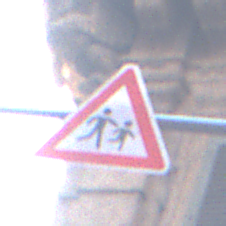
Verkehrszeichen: KinderLinks
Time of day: SunriseSunset
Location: Outdoor (Urban)
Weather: PartlyCloudy
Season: NotSpecified
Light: Natural